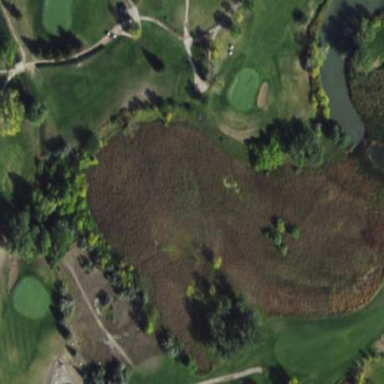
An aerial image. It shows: Rough area in golf course.